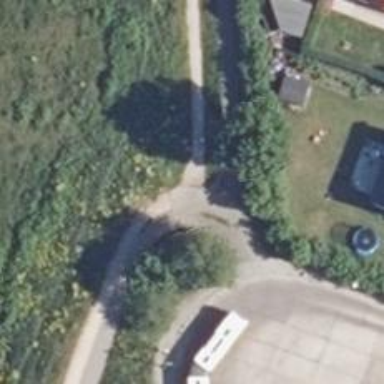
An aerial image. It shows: Compacted footway.